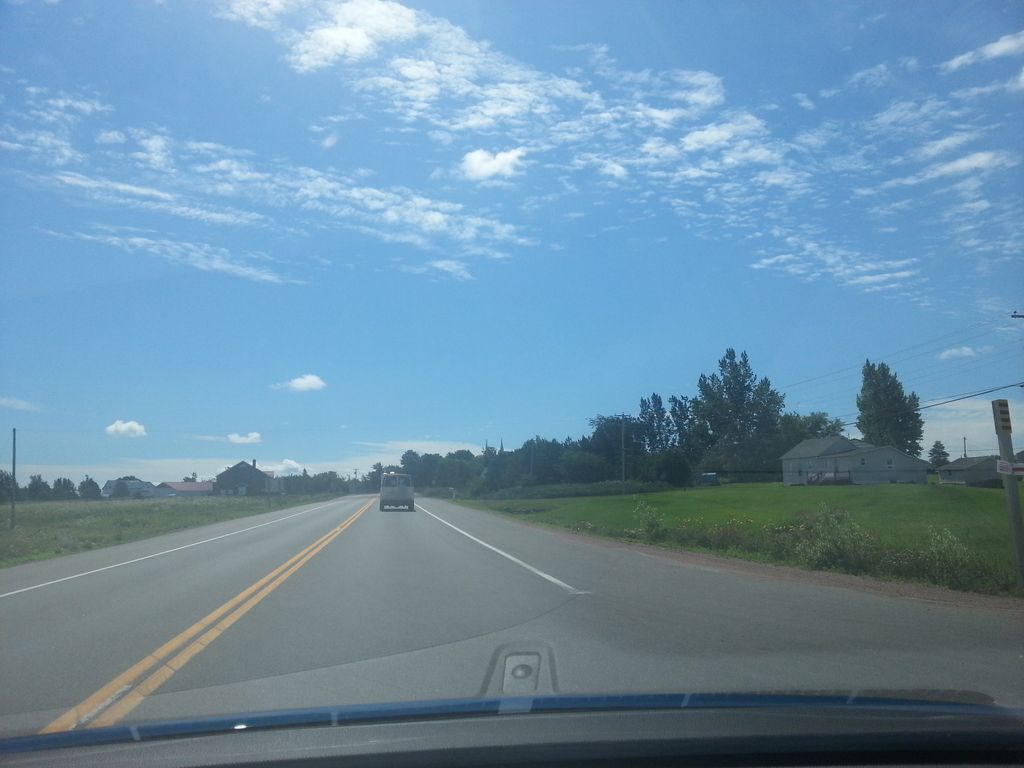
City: charlottetown